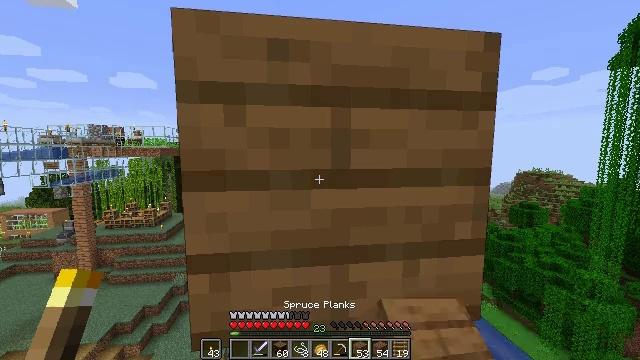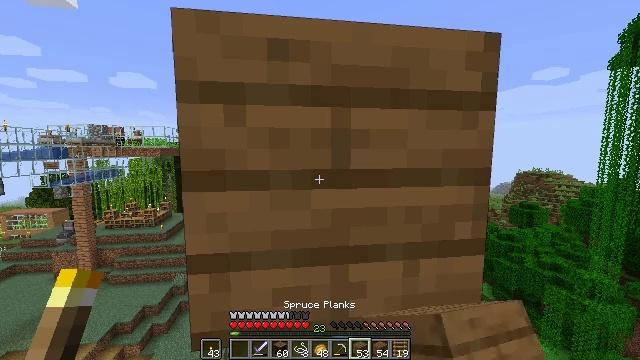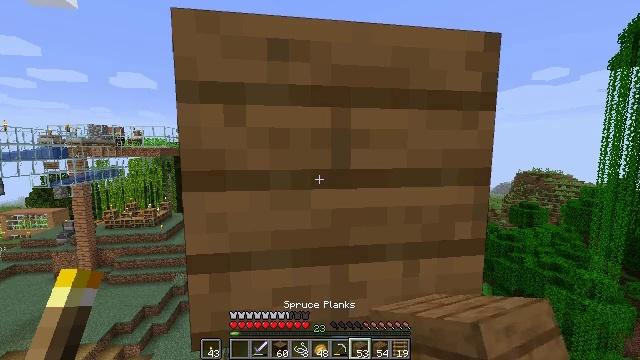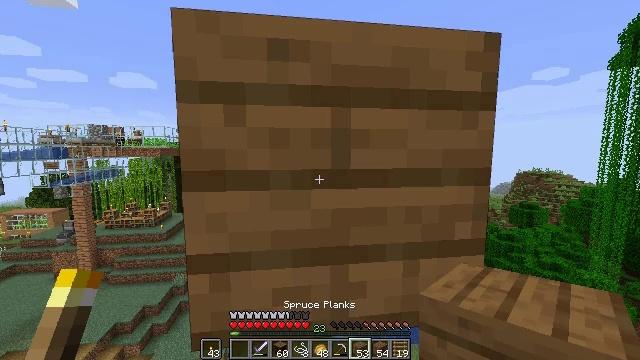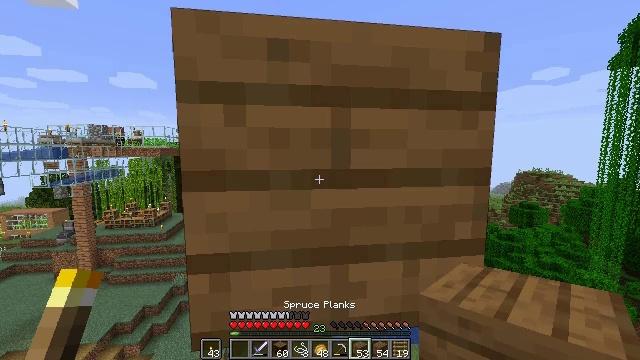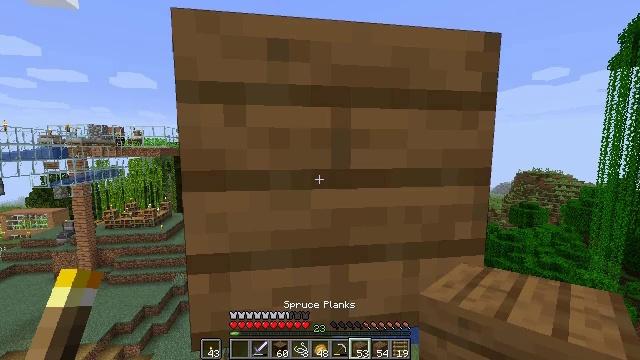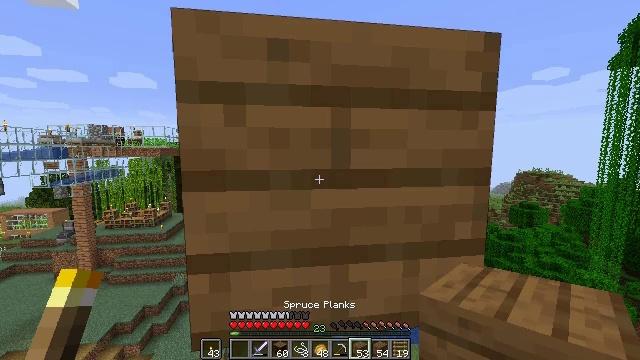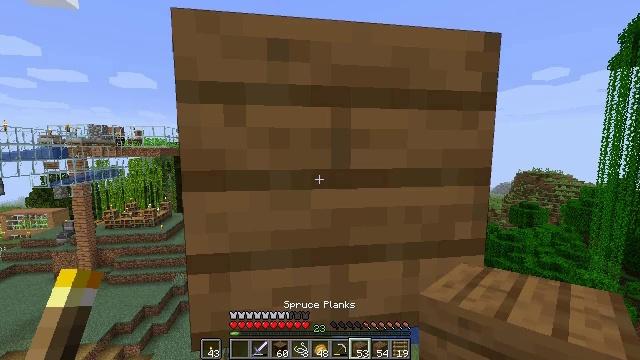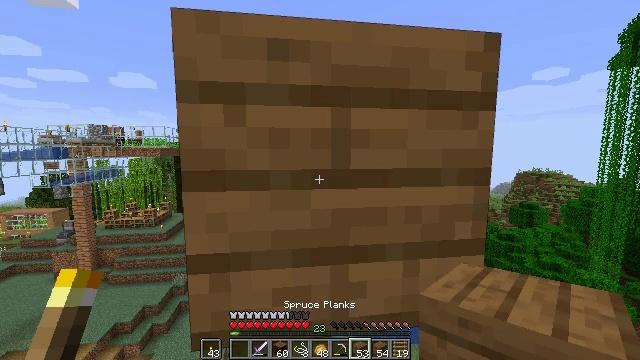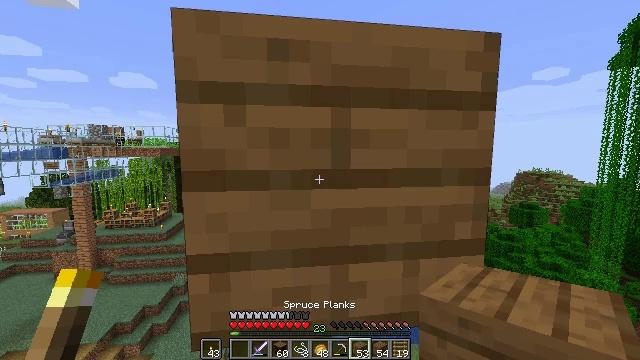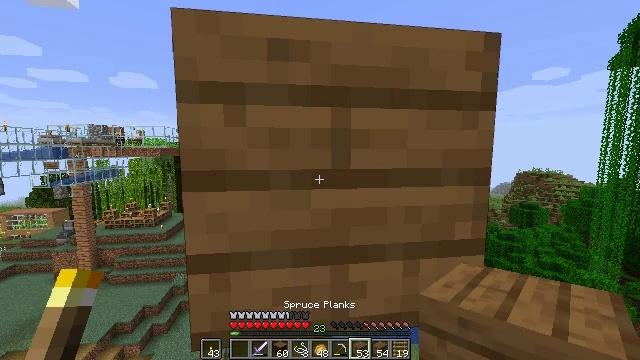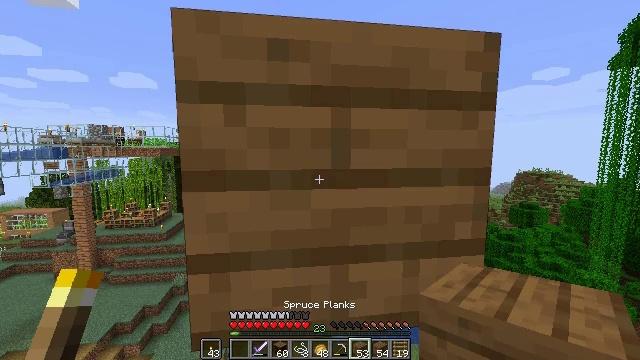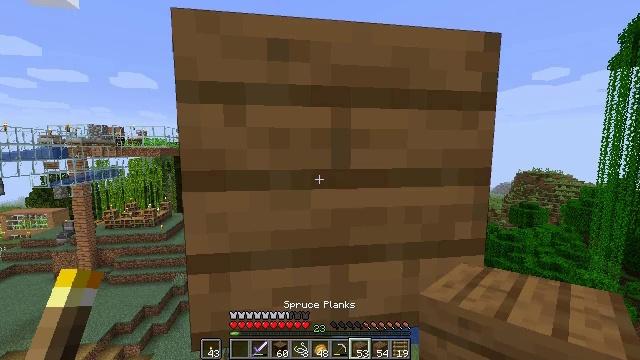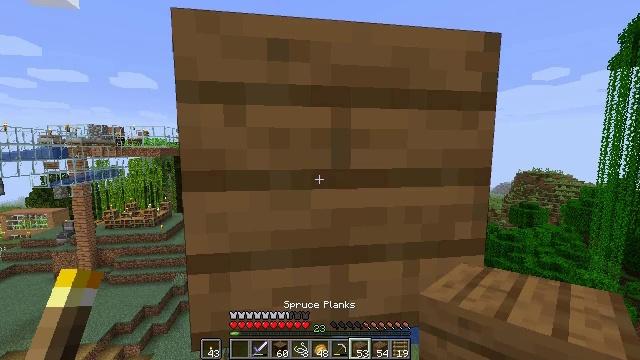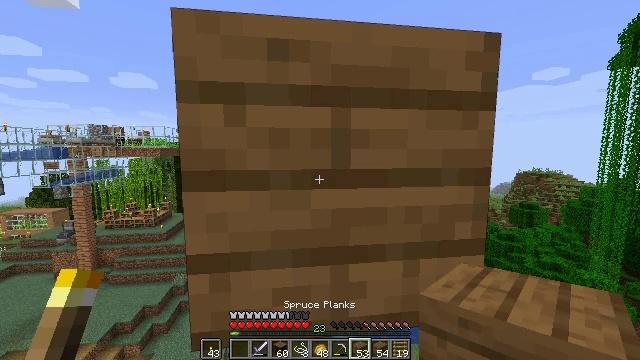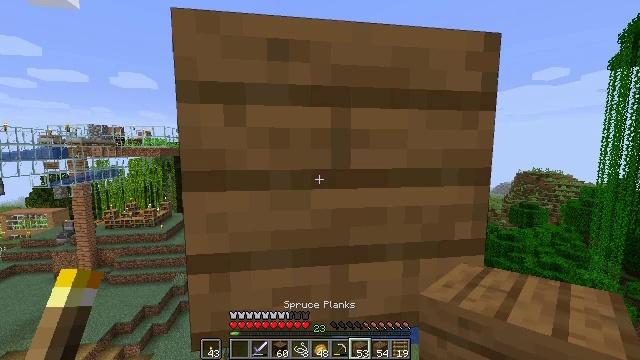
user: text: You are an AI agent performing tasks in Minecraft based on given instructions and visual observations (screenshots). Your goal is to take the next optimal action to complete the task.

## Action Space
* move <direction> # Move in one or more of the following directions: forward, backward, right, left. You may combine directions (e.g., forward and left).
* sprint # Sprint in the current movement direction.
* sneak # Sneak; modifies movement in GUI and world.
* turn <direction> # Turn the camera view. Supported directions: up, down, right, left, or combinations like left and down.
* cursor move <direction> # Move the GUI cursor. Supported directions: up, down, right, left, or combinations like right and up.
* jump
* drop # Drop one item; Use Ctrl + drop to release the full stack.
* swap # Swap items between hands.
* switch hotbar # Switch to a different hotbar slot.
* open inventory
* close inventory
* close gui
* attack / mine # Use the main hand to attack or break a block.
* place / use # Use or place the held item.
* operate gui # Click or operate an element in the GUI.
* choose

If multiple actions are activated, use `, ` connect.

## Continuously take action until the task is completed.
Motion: motion action
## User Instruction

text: Attack the spruce planks to recycle them.
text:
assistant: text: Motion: no_op
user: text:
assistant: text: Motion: no_op
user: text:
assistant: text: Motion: no_op
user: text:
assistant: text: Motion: no_op
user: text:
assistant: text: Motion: no_op
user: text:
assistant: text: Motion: no_op
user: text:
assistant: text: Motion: no_op
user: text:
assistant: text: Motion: no_op
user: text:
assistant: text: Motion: no_op
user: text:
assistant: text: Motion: no_op
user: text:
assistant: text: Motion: no_op
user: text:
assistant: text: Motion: no_op
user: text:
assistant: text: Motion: no_op
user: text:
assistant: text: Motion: no_op
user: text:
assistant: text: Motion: no_op
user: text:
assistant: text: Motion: no_op
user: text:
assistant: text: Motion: no_op
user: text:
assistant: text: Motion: no_op
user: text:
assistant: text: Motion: no_op
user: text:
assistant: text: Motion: no_op
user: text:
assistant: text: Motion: no_op
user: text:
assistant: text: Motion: no_op
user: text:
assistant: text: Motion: no_op
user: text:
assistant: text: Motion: no_op
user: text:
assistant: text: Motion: no_op
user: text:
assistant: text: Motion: no_op
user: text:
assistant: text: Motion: no_op
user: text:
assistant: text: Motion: no_op
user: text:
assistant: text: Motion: no_op
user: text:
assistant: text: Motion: no_op